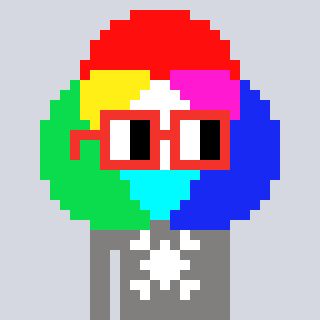
a pixel art character with square red glasses, a color circle-shaped head and a bluegrey-colored body on a cool background